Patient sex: M
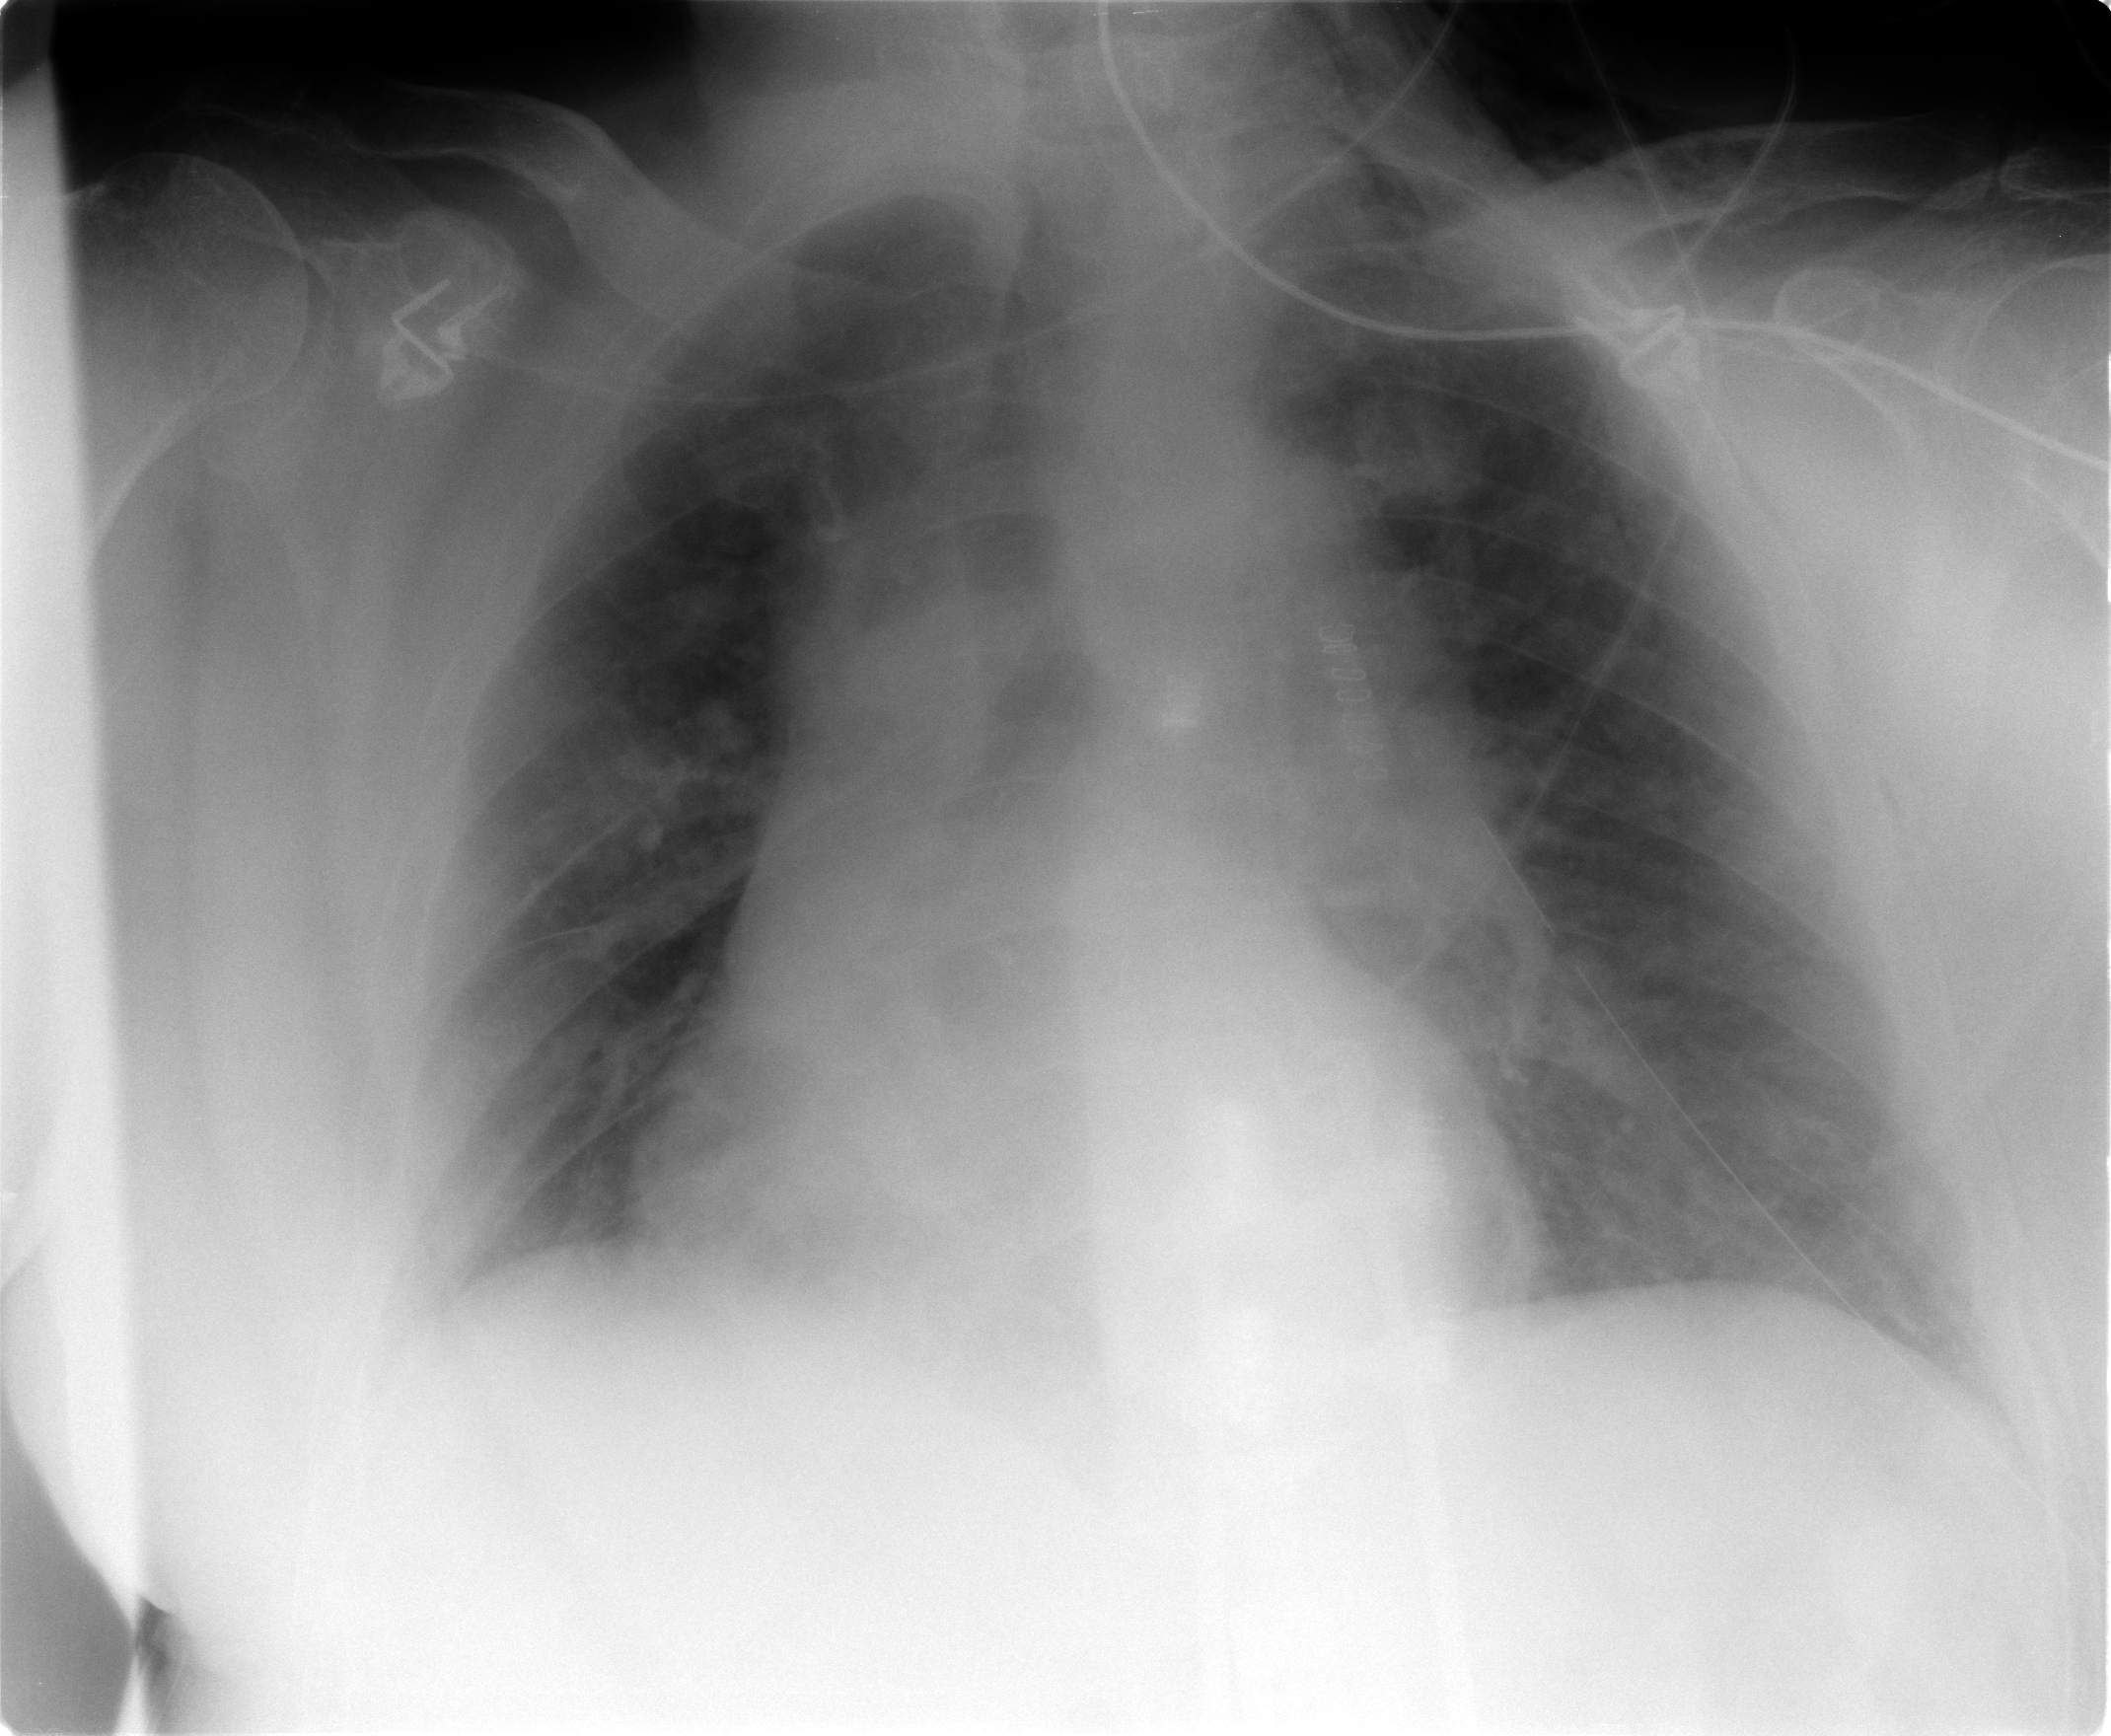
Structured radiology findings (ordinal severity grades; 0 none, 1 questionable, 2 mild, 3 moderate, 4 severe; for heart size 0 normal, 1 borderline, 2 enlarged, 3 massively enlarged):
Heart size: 2
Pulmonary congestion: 2
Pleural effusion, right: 0
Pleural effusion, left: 0
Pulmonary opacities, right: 0
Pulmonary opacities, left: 0
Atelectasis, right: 2
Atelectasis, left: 2